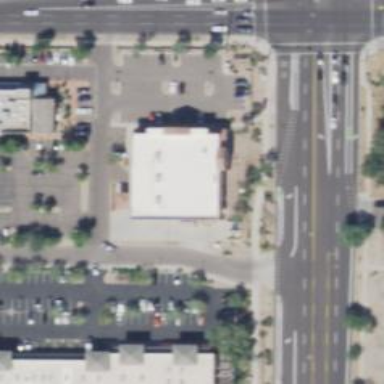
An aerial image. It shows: Pharmacy providing healthcare services.